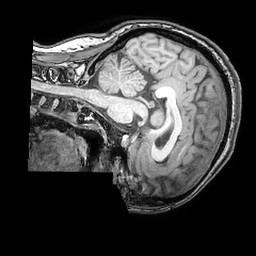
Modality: T1w
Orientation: sagittal
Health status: ill
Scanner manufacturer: philips
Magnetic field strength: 3 T
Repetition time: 0.007 s
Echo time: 0.0035 s